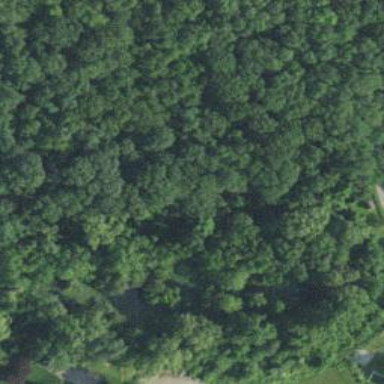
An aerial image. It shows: Mixed leaf woodland.